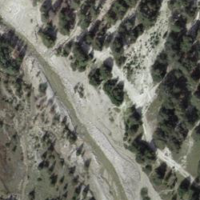
EUNIS habitat code: 43
Species observed at this site:
Saxifraga aizoides